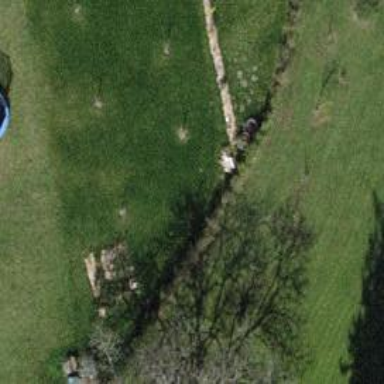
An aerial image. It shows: Hedge acting as barrier.